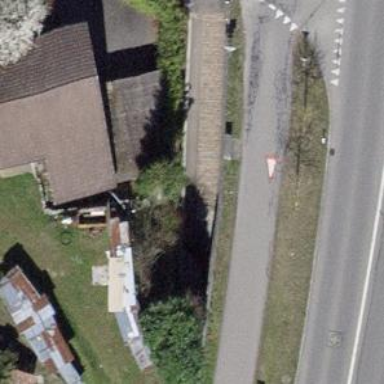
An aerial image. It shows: Footway passing through tunnel.